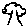
Label: tree